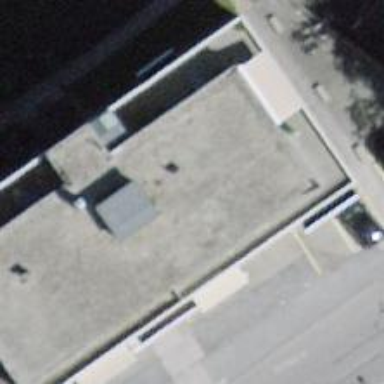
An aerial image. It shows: Apartment building with flat roof.